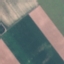
Label: AnnualCrop